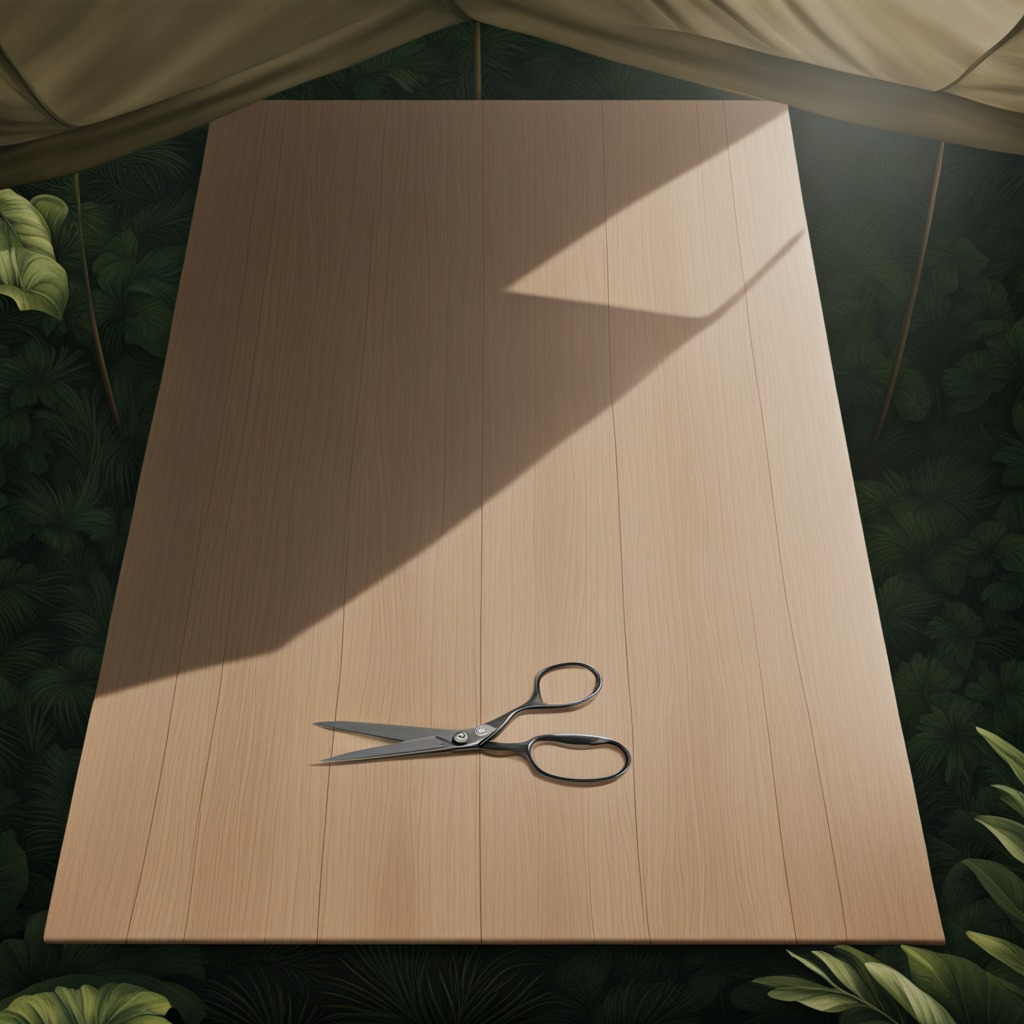
A scissor is lying on a wooden table inside a jungle field workshop tent.